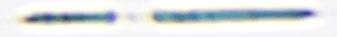
Label: Rhizosolenia